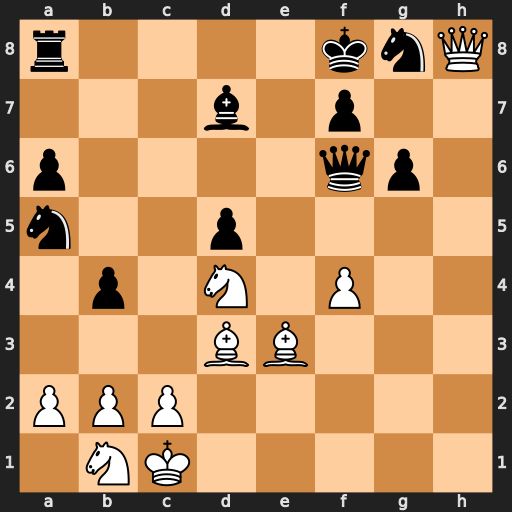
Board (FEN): r4knQ/3b1p2/p4qp1/n2p4/1p1N1P2/3BB3/PPP5/1NK5
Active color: w
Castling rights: -
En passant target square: -
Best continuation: Ne6+ Bxe6 Bc5+ Ke8 Qxg8+ Kd7 Qxa8